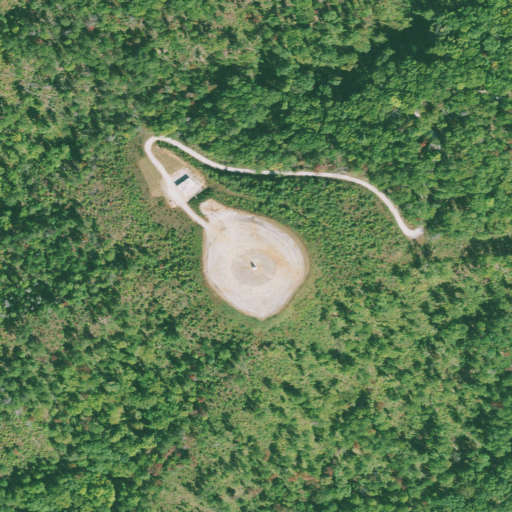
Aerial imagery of mountain in South Carolina named Pine Mountain containing deciduous forest, open development, evergreen forest, pasture, barren land, low intensity development, mixed forest, and grassland